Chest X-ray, PA view. Patient: 45 years old, sex M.
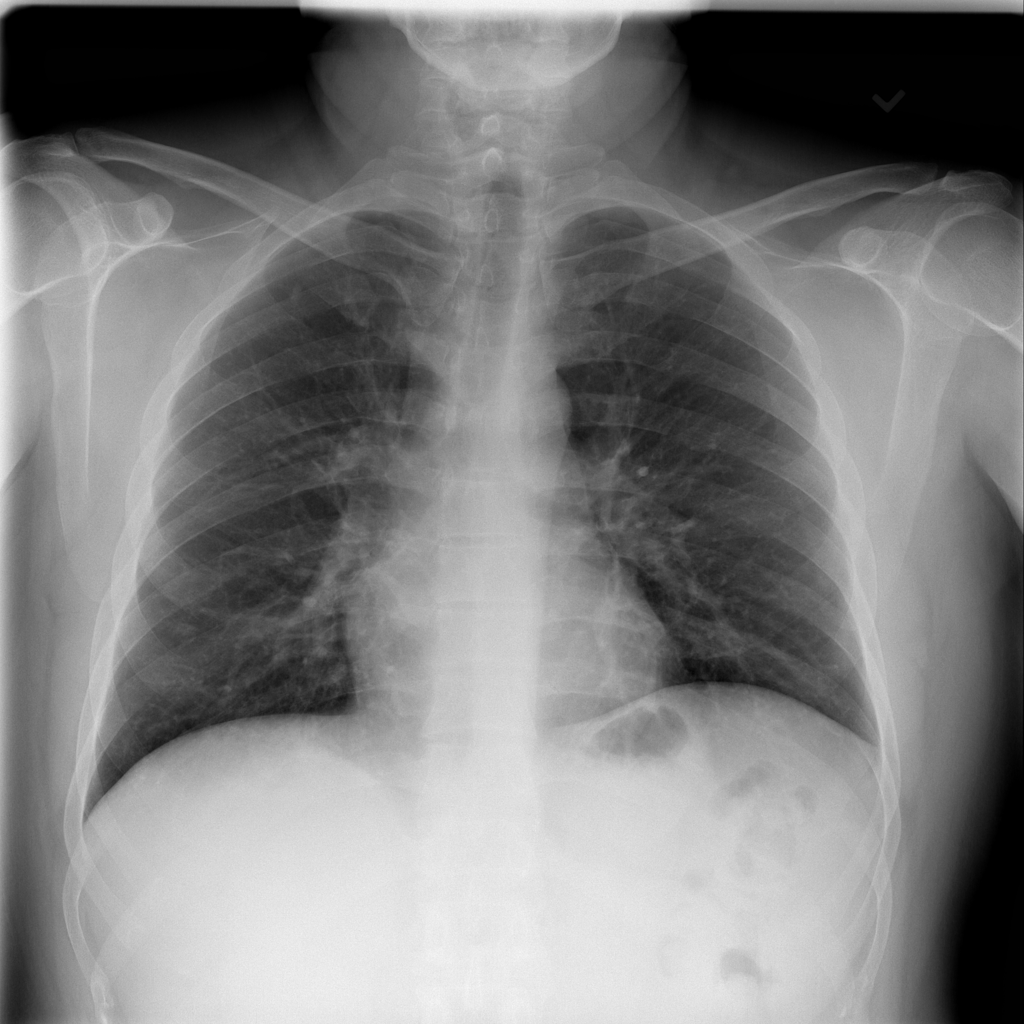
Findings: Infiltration